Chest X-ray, PA view. Patient: 60 years old, sex M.
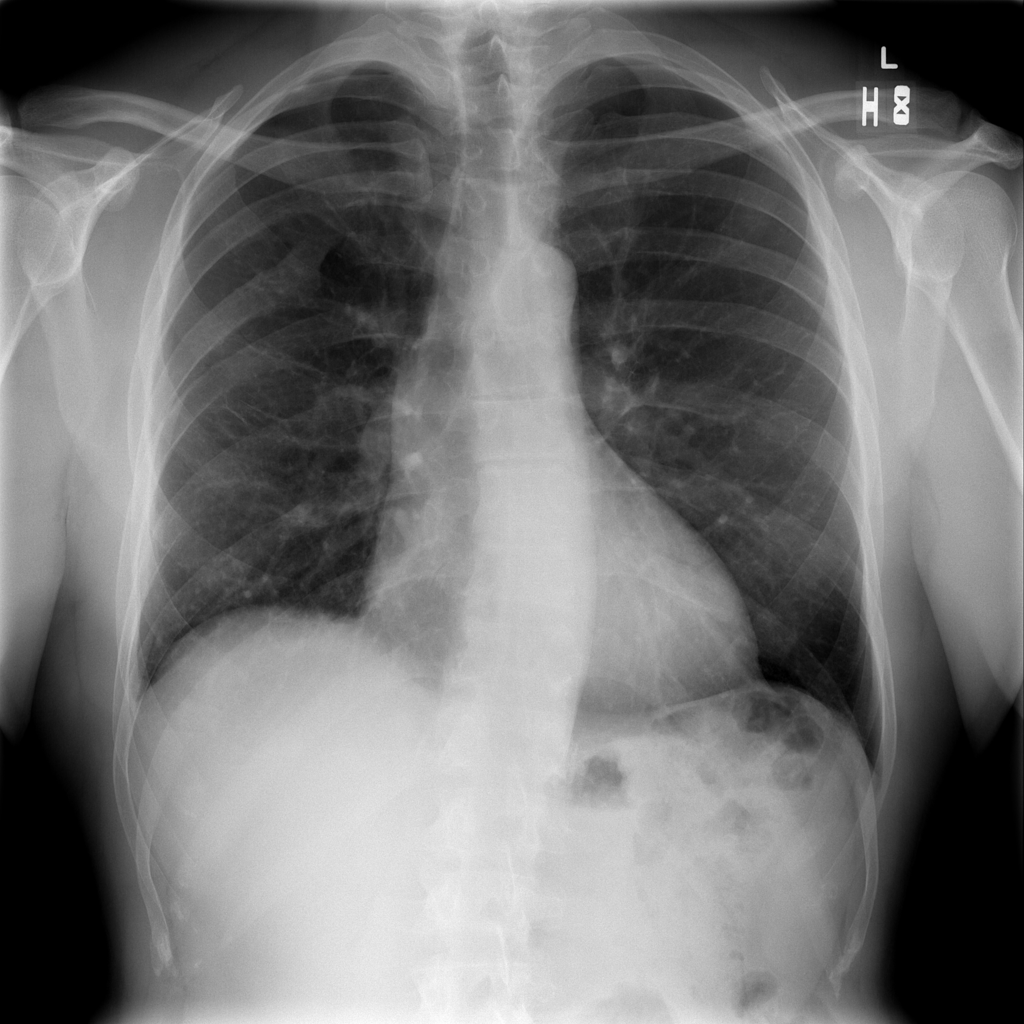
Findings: No Finding